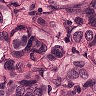
Metastatic tissue present: yes